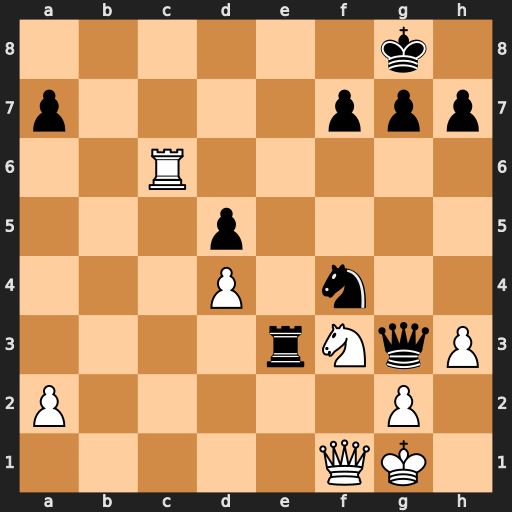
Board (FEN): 6k1/p4ppp/2R5/3p4/3P1n2/4rNqP/P5P1/5QK1
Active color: w
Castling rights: -
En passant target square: -
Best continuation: Rc8+ Re8 Rxe8#